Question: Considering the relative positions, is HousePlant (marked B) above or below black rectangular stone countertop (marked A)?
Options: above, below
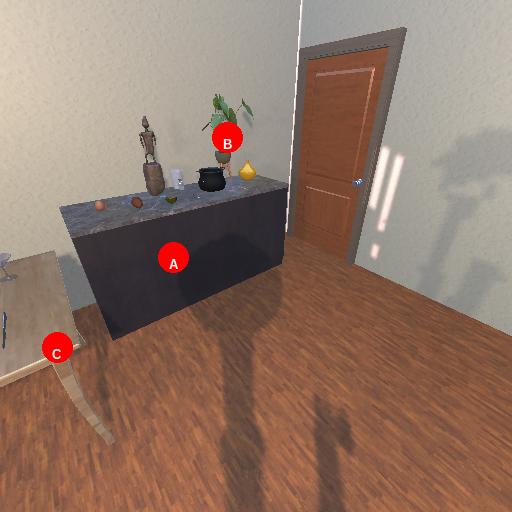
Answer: above